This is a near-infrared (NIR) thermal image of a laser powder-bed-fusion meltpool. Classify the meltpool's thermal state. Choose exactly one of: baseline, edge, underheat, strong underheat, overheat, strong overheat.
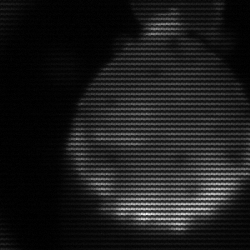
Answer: edge